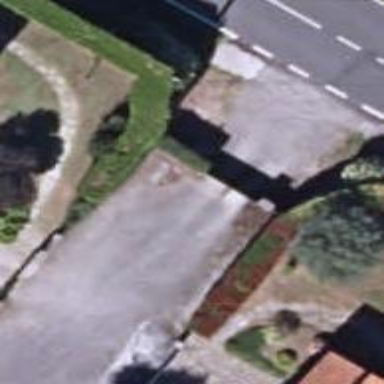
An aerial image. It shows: Gate.